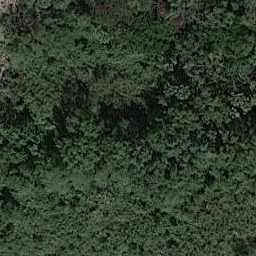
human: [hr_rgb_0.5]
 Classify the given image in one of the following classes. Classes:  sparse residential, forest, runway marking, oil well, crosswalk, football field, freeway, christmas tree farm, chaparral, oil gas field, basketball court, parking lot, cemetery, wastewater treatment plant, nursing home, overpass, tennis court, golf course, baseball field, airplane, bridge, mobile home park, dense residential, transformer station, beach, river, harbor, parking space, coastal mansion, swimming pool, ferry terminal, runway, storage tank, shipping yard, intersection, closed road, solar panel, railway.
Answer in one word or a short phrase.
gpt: forest